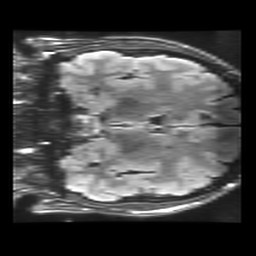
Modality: FLAIR
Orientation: coronal
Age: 27
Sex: male
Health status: healthy
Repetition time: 12 s
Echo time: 0.09782 s